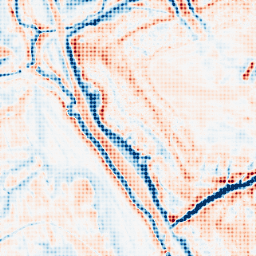
Category: edge_preserving
Decomposition family: bilateral
Decomposition parameters: d: 21
sigma_color: 100
sigma_space: 75
Upsampling method: sinc_blackman
Upsampling parameters: scale: 8
kernel_size: 8
Upsampling scale: 8